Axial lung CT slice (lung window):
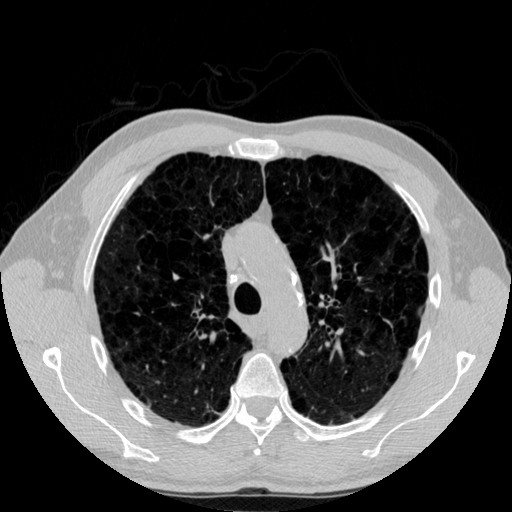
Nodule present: no